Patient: sex F, age 35
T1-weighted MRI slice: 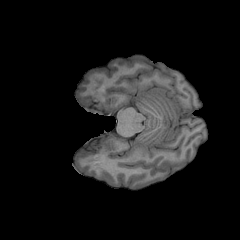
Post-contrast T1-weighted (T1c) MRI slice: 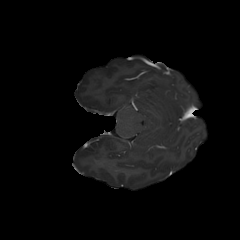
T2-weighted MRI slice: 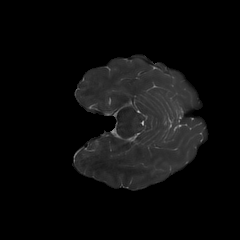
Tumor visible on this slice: no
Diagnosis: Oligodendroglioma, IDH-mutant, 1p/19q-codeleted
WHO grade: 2